Question: I edited an app to change name completely. I successfully changed the Project Name and display name, but as you can see in the picture, the IPA name stays the same. Is there a way to change this, or does it matter?

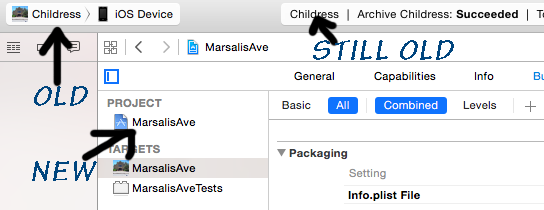
Answer: Xcode-> Product -> Scheme -> Edit Scheme -> Manage Schemes -> Click on the name to rename